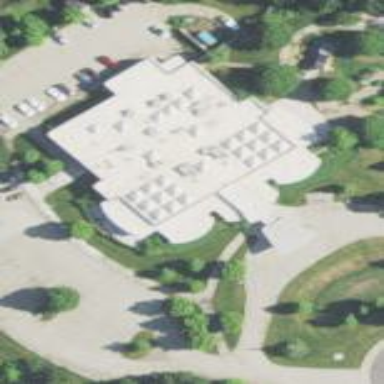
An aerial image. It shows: Building.